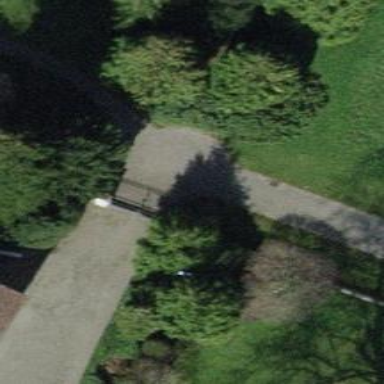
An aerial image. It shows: Gate.